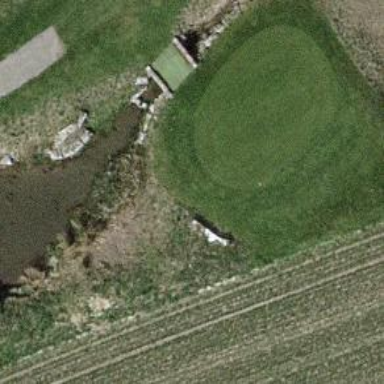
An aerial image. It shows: Grass area designated as golf tee.